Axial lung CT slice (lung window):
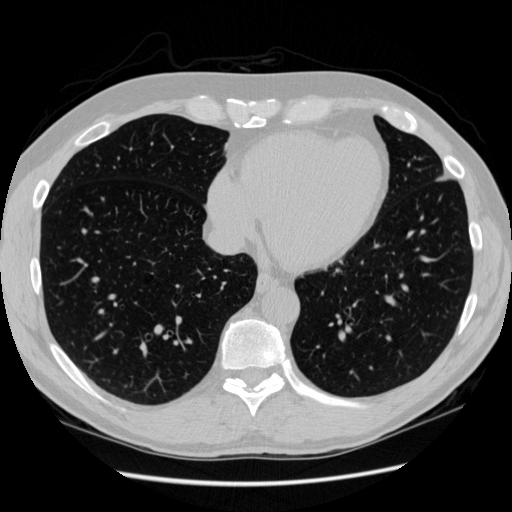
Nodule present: no